Field crop: maize
Growth stage: 2
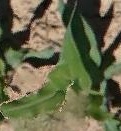
Species: maize